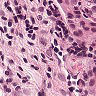
Metastatic tissue present: yes